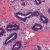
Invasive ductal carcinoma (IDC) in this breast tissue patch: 0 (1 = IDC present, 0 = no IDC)